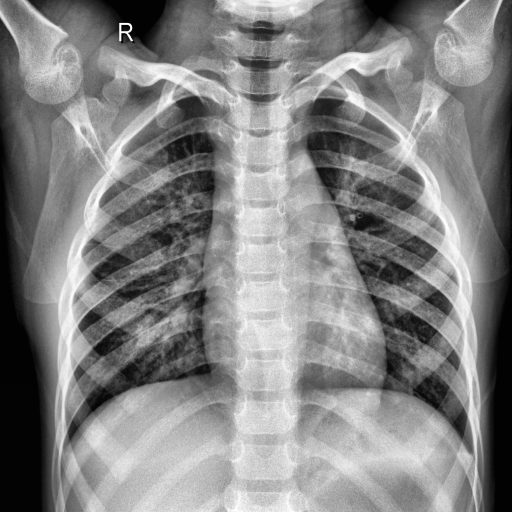
Finding: NORMAL